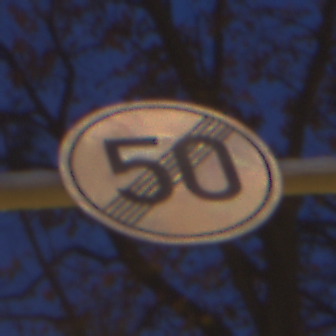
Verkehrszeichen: EndeGeschwindigkeit50
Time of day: Night
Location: Outdoor (Urban)
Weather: Clear
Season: NotSpecified
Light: Artificial